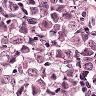
Metastatic tissue present: yes